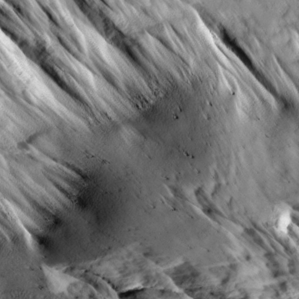
Label: non_frost